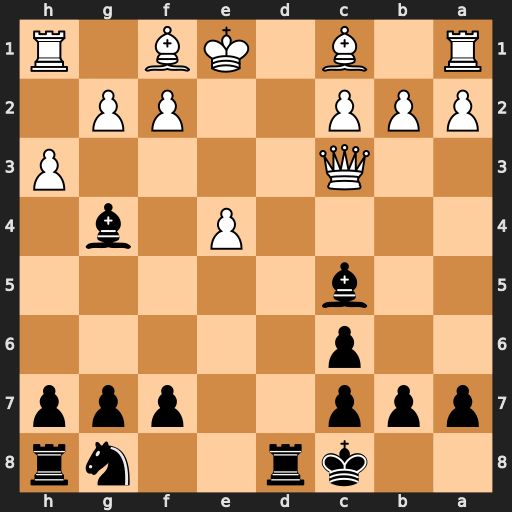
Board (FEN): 2kr2nr/ppp2ppp/2p5/2b5/4P1b1/2Q4P/PPP2PP1/R1B1KB1R
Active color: b
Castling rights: KQ
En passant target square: -
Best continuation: Rd1#